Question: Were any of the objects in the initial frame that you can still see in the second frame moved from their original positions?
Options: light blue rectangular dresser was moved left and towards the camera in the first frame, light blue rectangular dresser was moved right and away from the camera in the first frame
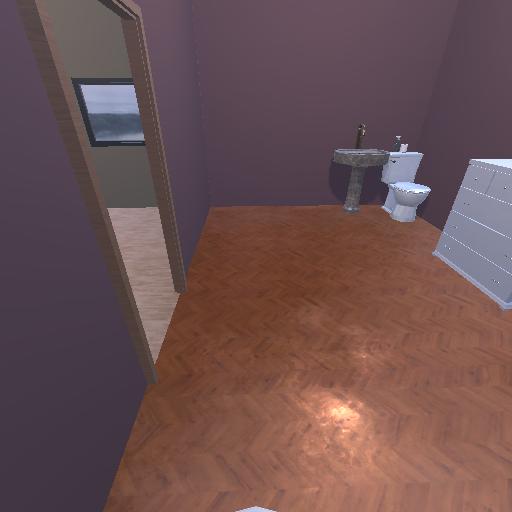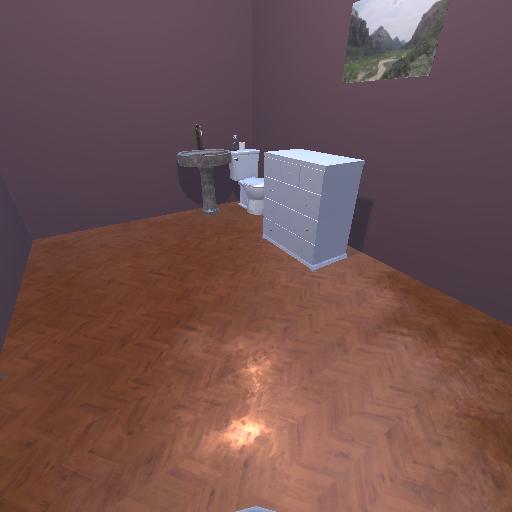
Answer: light blue rectangular dresser was moved left and towards the camera in the first frame